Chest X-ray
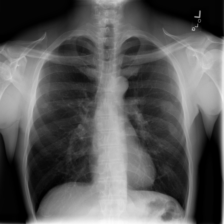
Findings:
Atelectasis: negative
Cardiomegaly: negative
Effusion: negative
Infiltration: negative
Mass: negative
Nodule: negative
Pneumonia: negative
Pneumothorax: negative
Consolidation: negative
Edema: negative
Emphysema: negative
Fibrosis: negative
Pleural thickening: negative
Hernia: negative